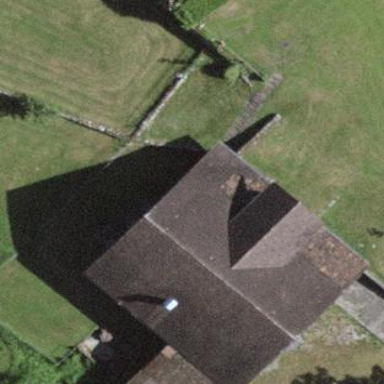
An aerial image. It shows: Shed building.